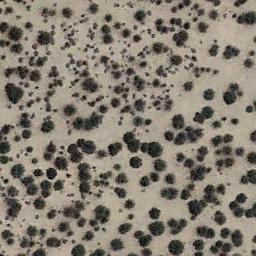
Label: chaparral